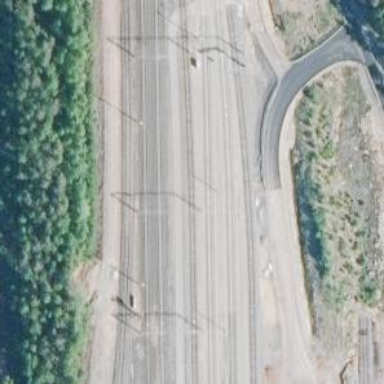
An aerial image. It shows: Siding railway line with electrified contact line for the trains.